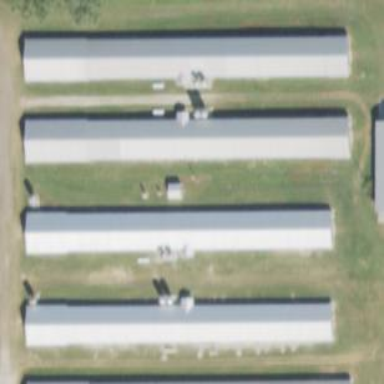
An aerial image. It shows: Poultry farmyard is depicted in the image.